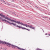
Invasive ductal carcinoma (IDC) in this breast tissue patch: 0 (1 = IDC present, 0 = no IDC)